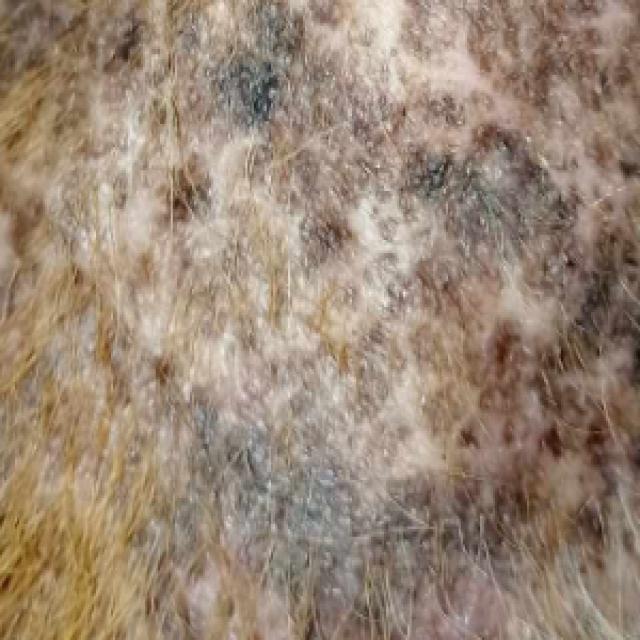
Canine demodicosis (Demodex mange) — caused by Demodex canis mites. Presents with alopecia, follicular papules, pustules, and comedones. Often localized on face and forelimbs.